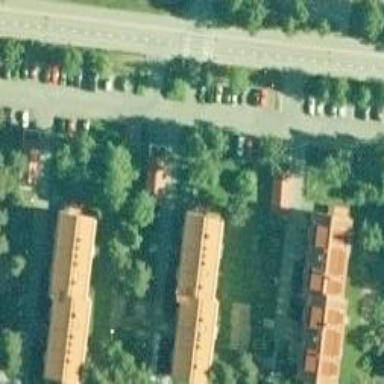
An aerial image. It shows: Footway along the road.